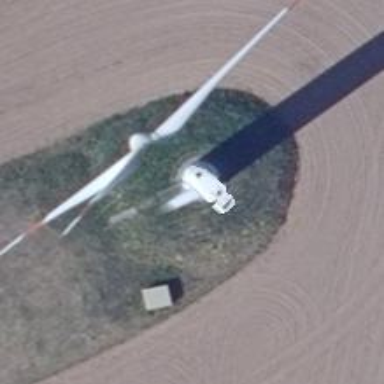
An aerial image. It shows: Wind turbine generating power.